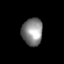
Tissue: prostate
Cell type: Fibroblasts
Senescence score: 0.7359
Nuclear area (px): 554
Mean DAPI intensity: 134.505